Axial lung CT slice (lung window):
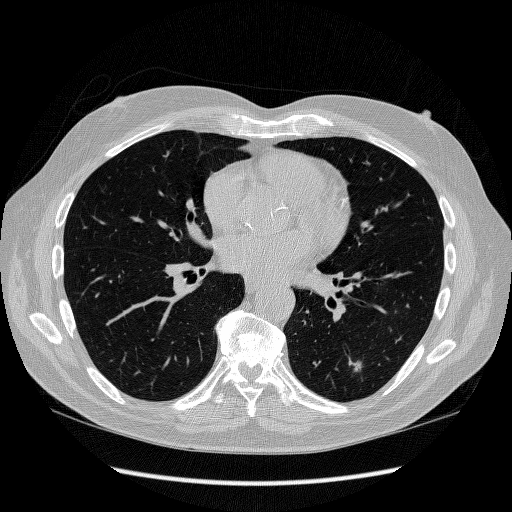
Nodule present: yes
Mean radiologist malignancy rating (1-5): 3.333